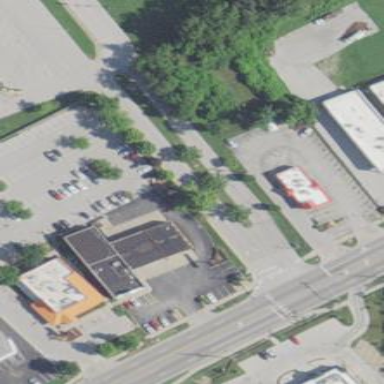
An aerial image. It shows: Retail area.